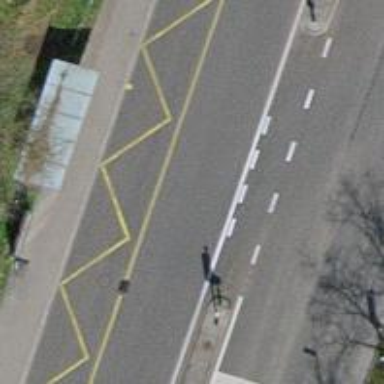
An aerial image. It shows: Bus stop with shelter for public transportation.